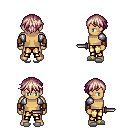
a pixel art fantasy rpg character, male body template, human, tanned skin, steel arm armor, gold greaves, white blonde short bangs hairstyle, leather bracers, white slippers, dagger, four views (front, back, left, right), 2x2 character sprite sheet, small pixel art, hard edges, no anti-aliasing